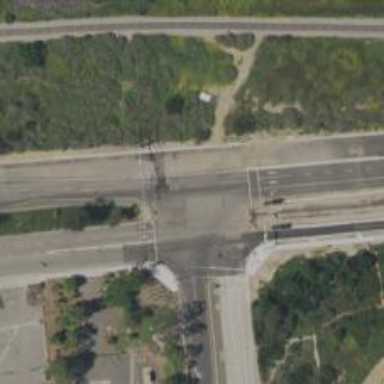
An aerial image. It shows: Primary link road with asphalt surface.